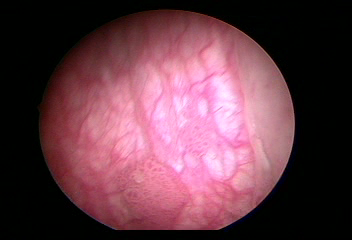
Modality: WLC
Class: Malignant
Subclass: LowGradePapillary
Lesion: L1
Stage: Ta
Morphology: Papillary
Bladder cancer association: Yes
Annotated structures: Tumor, Tumor